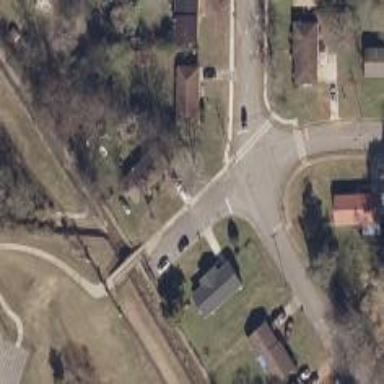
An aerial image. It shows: Residential road with sidewalk on the left side.